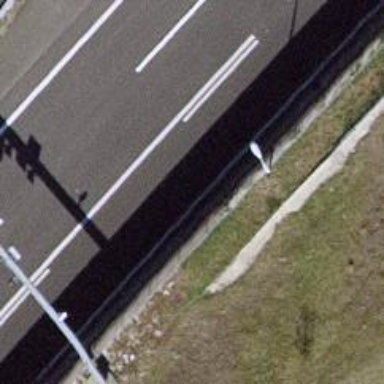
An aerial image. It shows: Motorway link.